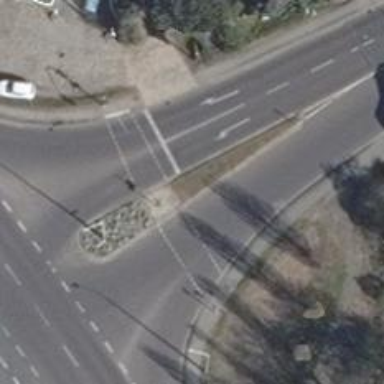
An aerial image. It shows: Road with traffic signals controlling the flow of traffic.